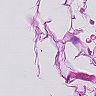
Metastatic tissue present: no